Question: I have build a slider using jQuery which works fine except a small issue.
The slider moves quickly before the present one complete its move.
Especially the second and third slide move have the issue

Does any one have solution or alternative to fix this issue ?
'''
$.fx.speeds._default = 1000;
function slider(container) {
var currPg = null,
firstPg = null;
container.find('> *').each(function (idx, pg) {
pg = $(pg);
var o = {
testimonial: pg.find('> .testimonial'),
thumb: pg.find('> .testimonial-thumb'),
pg: pg
};
o.pg.css({
position: 'absolute',
width: '100%',
height: '100%',
});
if (idx > 0) {
o.pg.css({
opacity: 0,
'z-index': -1
});
o.testimonial.css({
'margin-left': '100%'
});
o.thumb.css({
'bottom': '-100%'
});
} else {
firstPg = o;
}
o.prev = currPg;
if (currPg) {
currPg.next = o;
}
currPg = o;
});
firstPg.prev = currPg;
currPg.next = firstPg;
currPg = firstPg;
this.advance = function advance(duration) {
console.log("advance!", this);
var dur = duration || $.fx.speeds._default;
var dur2 = Math.ceil(dur / 2);
var dh = container.height();
var dw = container.width();
var nextPg = currPg.next;
nextPg.pg.css({
opacity: 1,
'z-index': null
});
var _pg = currPg;
currPg.testimonial.stop().animate({
'margin-left': -dw
}, dur, function () {
_pg.pg.css({
opacity: 0,
'z-index': -1
});
_pg = null;
});
nextPg.testimonial.stop()
.css({
'margin-left': dh
})
.animate({
'margin-left': 0
}, dur);
currPg.thumb.stop().animate({
'bottom': -dh
}, dur2, function () {
nextPg.thumb.stop()
.css({
'bottom': -dh
})
.animate({
'bottom': 0
}, dur2);
nextPg = null;
});
currPg = nextPg;
}
}
var s = new slider($('#banner'));
function scheduleNext() {
setTimeout(function () {
s.advance();
scheduleNext();
}, 5000);
}
scheduleNext();
'''
Demo <URL>
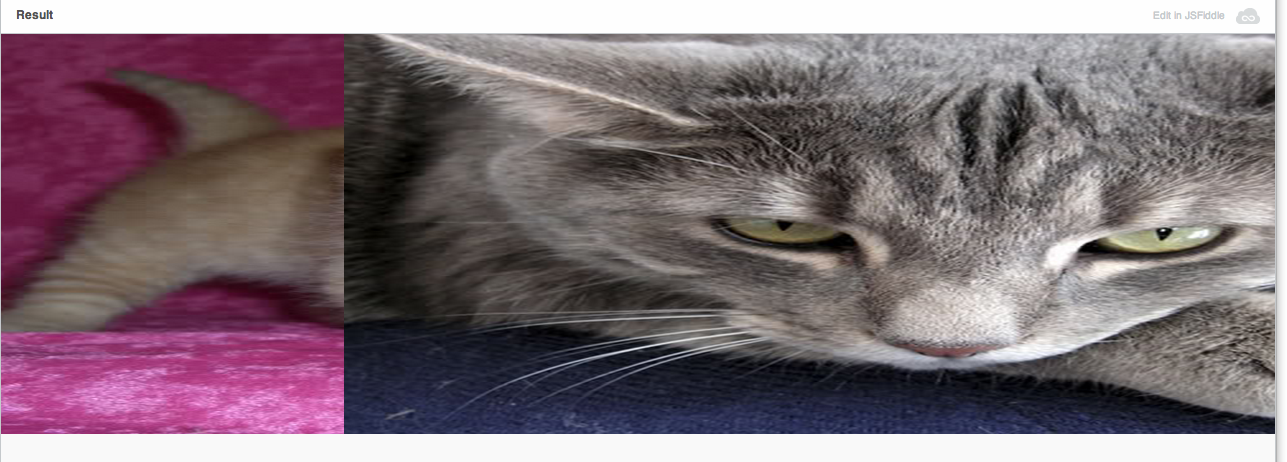
Answer: You're setting the 'margin-left' to the containers 'height' at this point. Fixing this seemed to fix it for me.
'''
nextPg.testimonial.stop()
.css({
'margin-left': dh
})
.animate({
'margin-left': 0
}, dur);
'''
should be
'''
nextPg.testimonial.stop()
.css({
'margin-left': dw
})
.animate({
'margin-left': 0
}, dur);
'''